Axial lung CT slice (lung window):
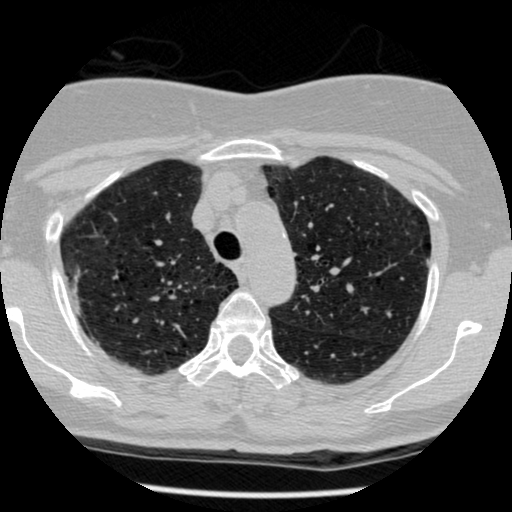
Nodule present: no